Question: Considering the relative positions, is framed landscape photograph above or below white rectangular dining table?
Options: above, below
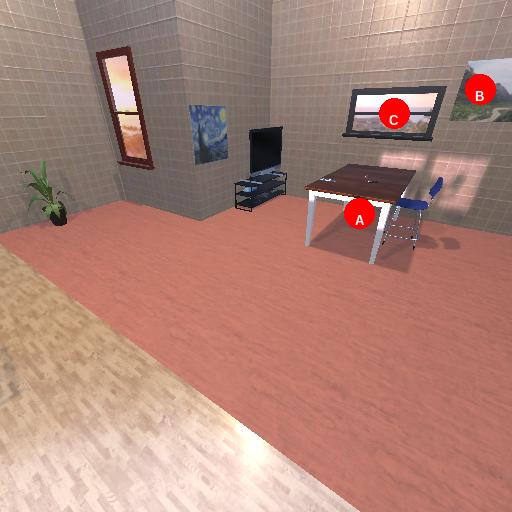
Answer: above